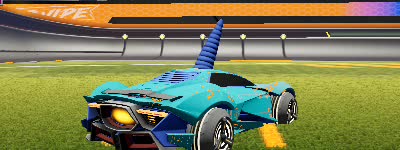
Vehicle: werewolf